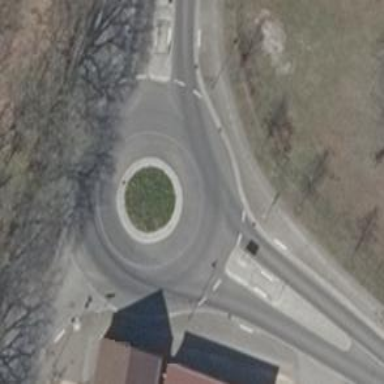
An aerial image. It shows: Secondary road made of asphalt leading to roundabout.